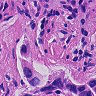
Metastatic tissue present: yes